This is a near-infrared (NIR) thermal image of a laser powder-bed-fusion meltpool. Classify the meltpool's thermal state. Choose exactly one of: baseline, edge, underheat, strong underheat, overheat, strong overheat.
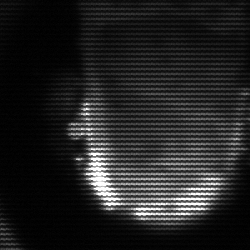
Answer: baseline